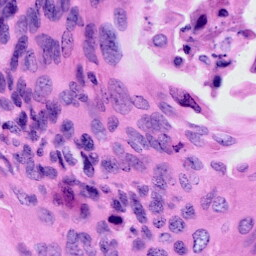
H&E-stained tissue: Cervix